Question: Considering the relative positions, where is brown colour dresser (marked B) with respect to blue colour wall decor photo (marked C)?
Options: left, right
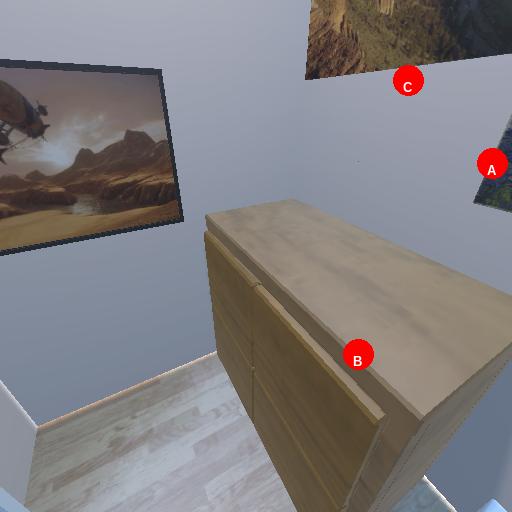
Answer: left